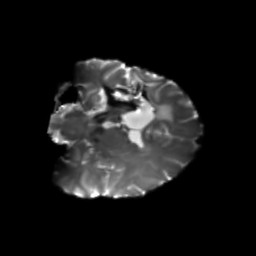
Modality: T2w
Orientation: coronal
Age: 44
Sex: female
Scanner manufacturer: siemens
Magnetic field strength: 3 T
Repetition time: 5.25 s
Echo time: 0.08 s